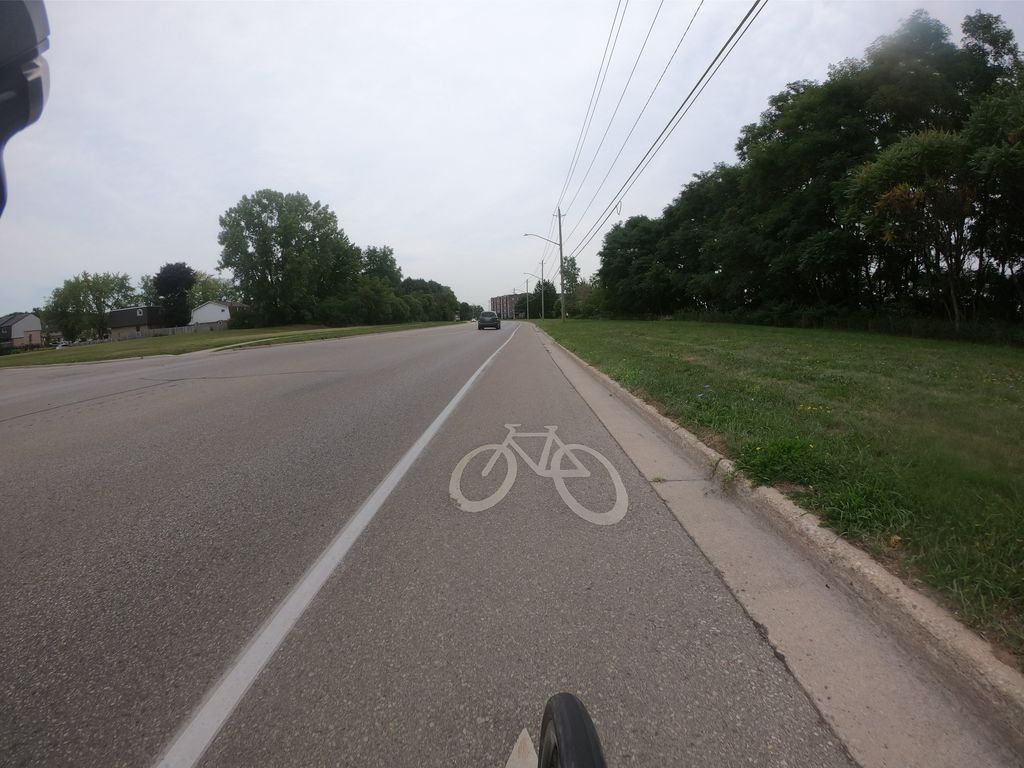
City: kitchener-waterloo